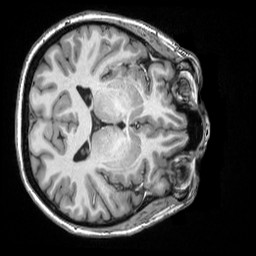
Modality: T1w
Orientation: axial
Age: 53
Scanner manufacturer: siemens
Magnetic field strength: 3 T
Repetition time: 2.5 s
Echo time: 0.00343 s